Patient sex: M
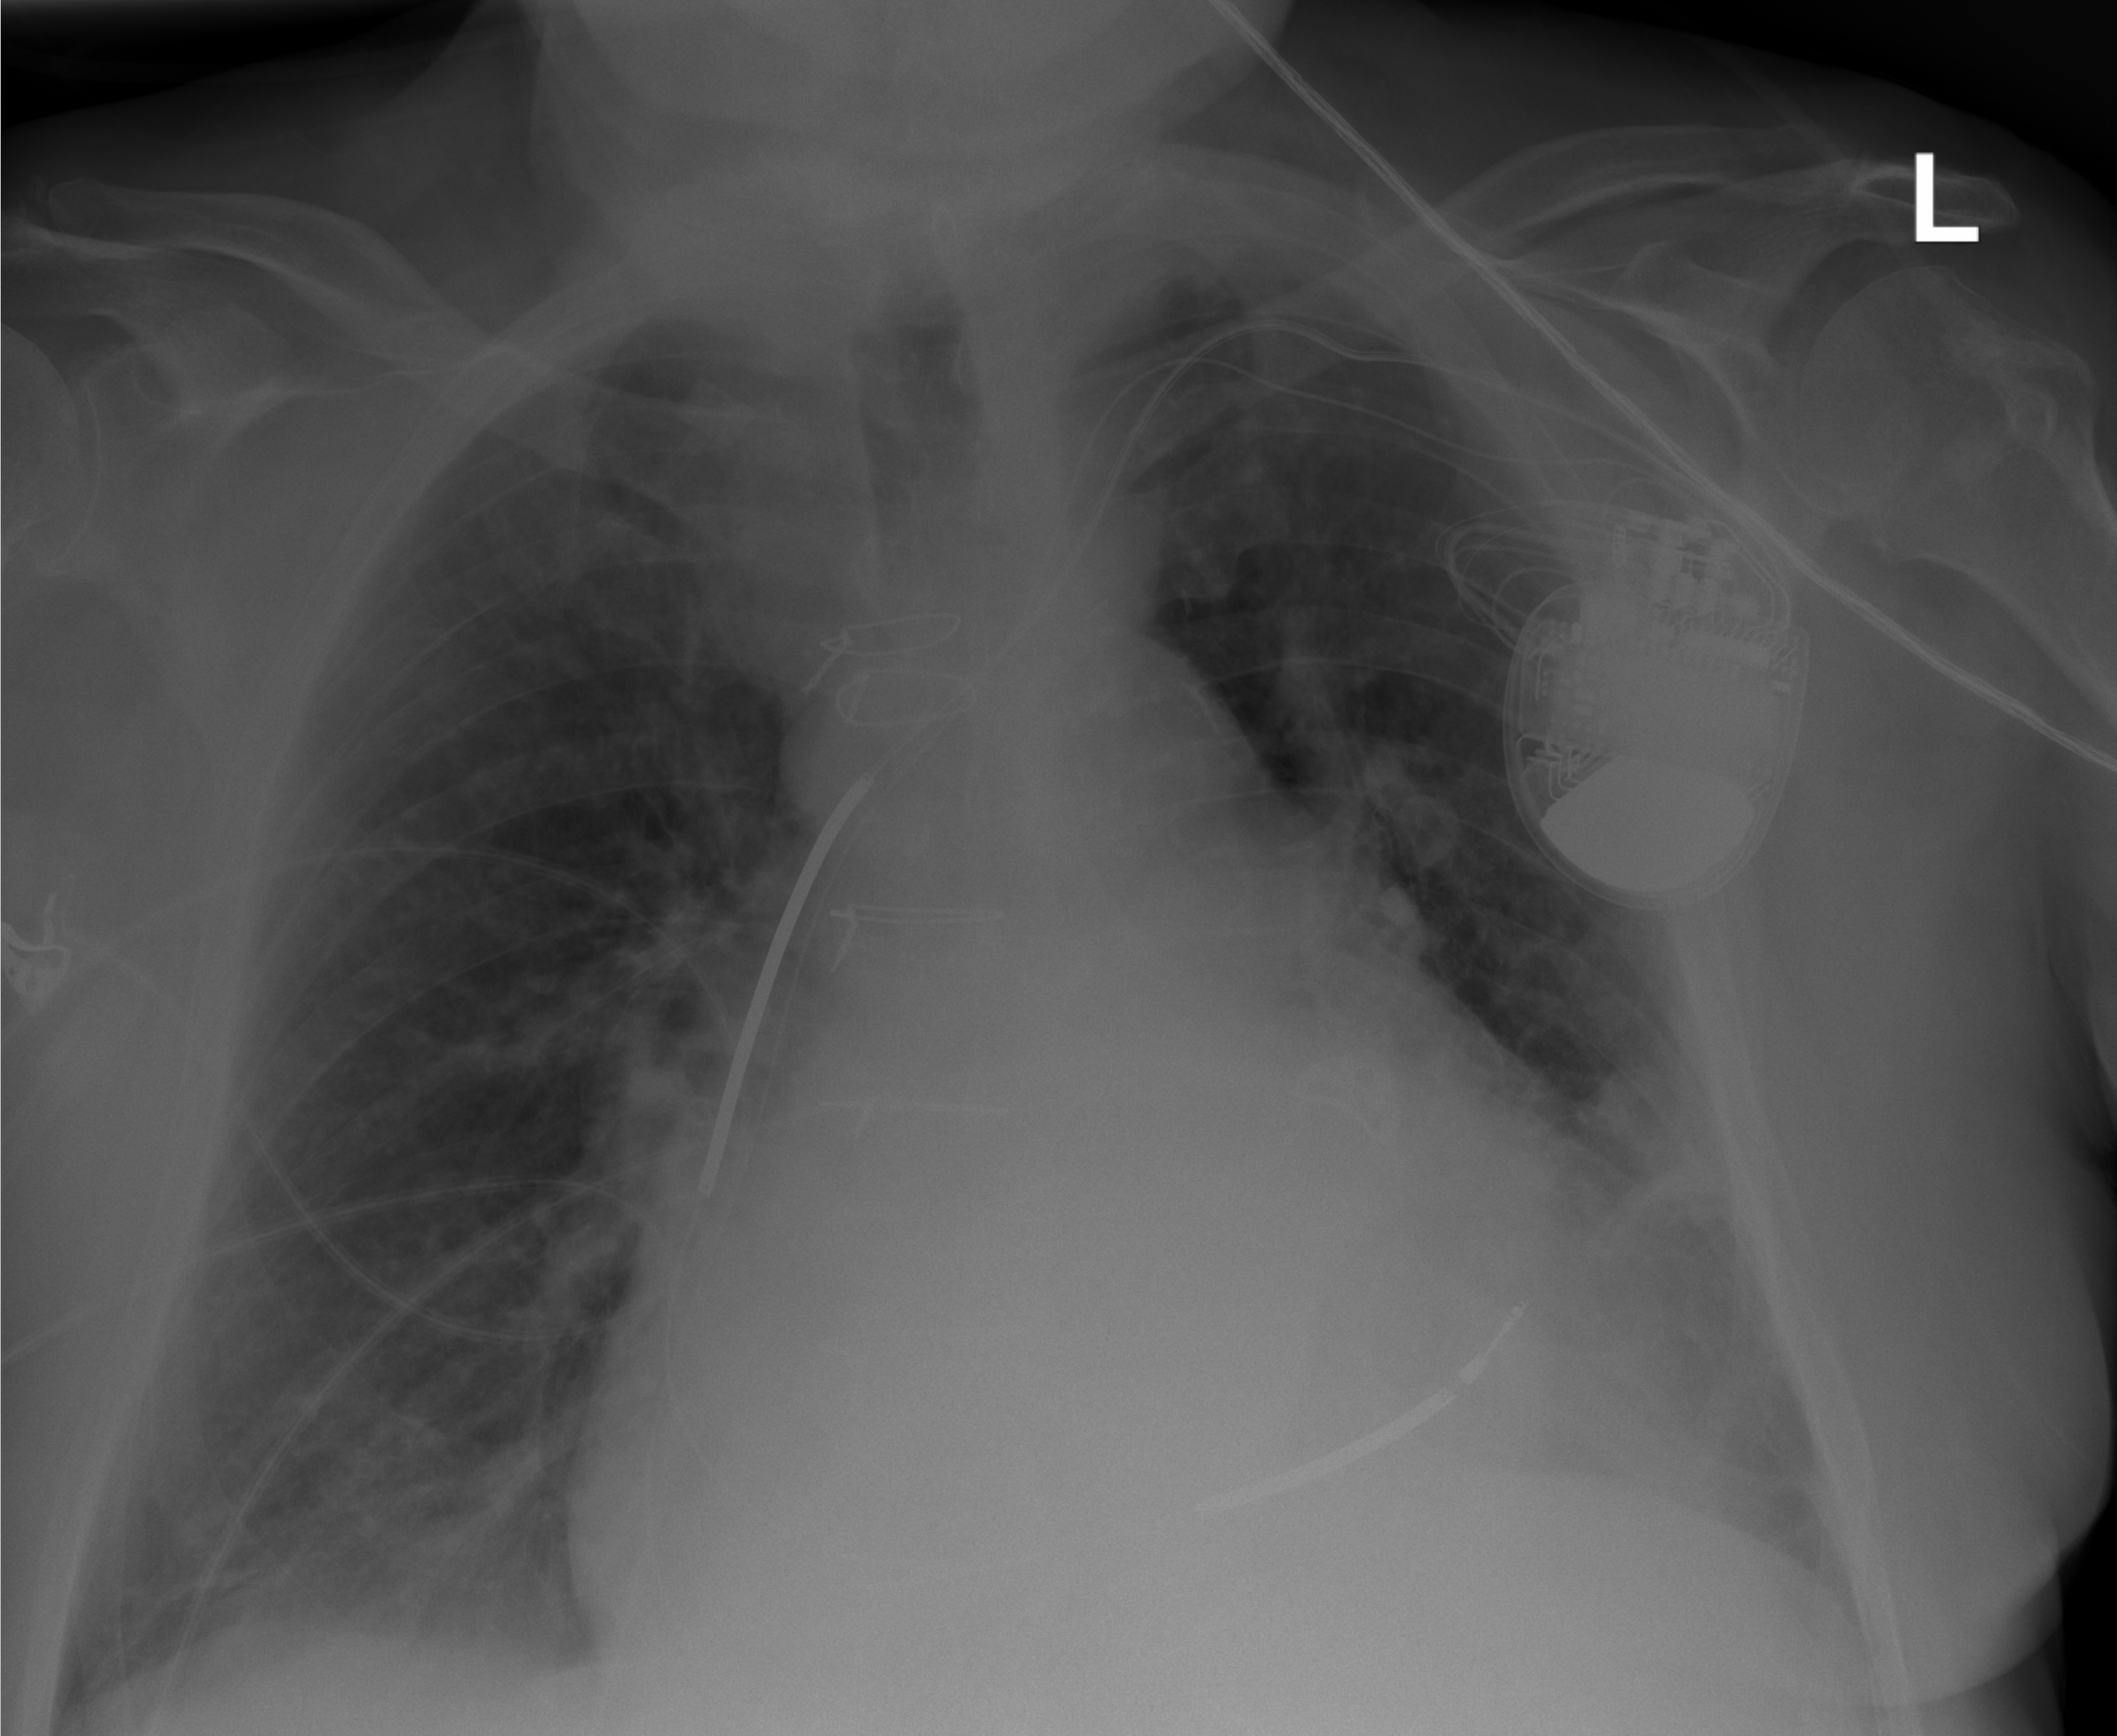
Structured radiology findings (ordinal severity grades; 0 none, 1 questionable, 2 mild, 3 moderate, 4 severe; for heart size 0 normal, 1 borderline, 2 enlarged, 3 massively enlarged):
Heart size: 2
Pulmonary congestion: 0
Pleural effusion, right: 1
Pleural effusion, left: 2
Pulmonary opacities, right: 0
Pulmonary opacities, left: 0
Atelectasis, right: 2
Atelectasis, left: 2